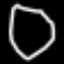
Label: octagon